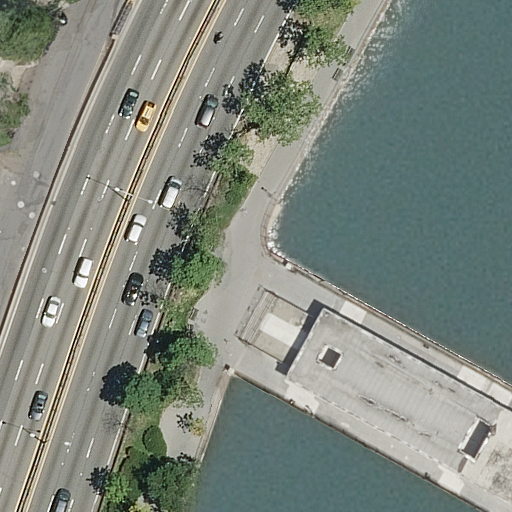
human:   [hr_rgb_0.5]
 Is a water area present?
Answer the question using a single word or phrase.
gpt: yes

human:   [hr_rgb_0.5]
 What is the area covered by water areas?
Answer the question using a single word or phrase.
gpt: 3387m2

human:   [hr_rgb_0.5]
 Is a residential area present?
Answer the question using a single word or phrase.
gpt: yes

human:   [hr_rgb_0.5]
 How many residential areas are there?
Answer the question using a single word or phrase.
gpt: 1

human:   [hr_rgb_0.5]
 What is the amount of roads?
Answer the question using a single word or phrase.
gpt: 6

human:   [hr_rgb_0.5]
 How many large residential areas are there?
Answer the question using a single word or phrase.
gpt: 1

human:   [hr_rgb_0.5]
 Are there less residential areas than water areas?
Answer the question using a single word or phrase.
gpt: no

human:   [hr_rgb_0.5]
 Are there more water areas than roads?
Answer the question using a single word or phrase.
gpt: no

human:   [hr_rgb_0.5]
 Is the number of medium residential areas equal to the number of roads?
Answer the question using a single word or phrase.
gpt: no

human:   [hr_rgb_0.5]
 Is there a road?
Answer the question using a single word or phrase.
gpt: yes

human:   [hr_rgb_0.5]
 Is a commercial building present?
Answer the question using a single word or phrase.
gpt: no

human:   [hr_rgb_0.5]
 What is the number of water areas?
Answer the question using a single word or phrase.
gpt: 1

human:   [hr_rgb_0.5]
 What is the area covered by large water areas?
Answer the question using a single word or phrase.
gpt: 3387m2

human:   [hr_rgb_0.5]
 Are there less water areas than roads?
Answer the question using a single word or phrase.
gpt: yes

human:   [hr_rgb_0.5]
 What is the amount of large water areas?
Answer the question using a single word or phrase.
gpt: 1

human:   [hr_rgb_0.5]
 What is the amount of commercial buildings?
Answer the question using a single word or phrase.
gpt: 0

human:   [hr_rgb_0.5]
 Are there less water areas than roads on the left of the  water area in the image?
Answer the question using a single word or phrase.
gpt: yes

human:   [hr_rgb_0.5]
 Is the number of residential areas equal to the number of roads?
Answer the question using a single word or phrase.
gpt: no

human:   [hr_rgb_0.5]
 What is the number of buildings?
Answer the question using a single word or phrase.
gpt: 0

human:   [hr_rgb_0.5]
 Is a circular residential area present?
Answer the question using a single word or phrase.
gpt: no

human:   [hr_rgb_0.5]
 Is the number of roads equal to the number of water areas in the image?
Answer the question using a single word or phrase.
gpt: no

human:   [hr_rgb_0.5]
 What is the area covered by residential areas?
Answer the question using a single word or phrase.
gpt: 6316m2

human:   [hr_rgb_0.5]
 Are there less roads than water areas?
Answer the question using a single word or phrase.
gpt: no

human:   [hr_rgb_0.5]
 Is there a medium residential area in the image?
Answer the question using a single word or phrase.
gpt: no

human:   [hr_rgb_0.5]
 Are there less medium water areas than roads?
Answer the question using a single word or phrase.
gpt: yes

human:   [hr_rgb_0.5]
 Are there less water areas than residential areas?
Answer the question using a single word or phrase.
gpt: no

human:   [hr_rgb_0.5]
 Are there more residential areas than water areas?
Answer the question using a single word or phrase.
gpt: no

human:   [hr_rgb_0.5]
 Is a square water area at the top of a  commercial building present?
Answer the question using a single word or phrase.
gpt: no

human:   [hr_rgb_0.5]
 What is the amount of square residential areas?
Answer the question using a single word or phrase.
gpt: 0

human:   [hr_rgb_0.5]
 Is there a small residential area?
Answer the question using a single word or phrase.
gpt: no

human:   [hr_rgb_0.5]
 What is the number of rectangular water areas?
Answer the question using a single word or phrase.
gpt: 0

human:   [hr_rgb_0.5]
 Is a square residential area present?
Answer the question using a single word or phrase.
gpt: no

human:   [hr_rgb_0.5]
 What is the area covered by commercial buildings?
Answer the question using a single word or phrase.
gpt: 0m2

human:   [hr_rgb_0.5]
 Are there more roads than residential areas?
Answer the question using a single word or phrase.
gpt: yes

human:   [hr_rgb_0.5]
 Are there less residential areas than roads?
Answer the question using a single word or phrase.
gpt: yes

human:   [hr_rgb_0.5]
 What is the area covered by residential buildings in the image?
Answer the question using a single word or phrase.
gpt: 0m2

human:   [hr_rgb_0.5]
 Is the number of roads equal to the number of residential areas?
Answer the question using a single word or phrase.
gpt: no

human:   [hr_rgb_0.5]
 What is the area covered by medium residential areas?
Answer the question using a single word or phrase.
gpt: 0m2

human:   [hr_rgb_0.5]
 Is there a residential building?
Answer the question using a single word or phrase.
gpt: no

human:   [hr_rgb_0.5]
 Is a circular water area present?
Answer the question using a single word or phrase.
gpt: no

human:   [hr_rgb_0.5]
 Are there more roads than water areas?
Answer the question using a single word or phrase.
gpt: yes

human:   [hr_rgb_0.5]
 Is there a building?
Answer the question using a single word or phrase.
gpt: no

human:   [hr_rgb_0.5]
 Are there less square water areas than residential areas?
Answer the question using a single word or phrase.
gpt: yes

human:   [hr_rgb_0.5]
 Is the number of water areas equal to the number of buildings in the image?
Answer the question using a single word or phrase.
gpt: no

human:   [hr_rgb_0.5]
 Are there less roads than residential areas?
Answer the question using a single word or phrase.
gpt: no

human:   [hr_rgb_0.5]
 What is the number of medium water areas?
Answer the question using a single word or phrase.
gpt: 0

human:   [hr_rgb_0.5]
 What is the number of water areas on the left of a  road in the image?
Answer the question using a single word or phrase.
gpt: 0

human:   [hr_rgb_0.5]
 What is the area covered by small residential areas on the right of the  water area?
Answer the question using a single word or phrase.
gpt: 0m2

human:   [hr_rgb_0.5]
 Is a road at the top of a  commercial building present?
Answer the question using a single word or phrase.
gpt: no

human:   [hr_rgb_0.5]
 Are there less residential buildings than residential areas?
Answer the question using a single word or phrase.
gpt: yes

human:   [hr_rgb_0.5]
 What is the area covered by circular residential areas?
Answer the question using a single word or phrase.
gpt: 0m2

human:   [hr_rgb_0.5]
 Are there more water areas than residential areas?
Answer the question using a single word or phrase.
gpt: no

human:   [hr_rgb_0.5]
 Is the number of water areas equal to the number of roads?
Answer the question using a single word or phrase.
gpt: no

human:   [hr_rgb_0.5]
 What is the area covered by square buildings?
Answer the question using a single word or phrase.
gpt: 0m2

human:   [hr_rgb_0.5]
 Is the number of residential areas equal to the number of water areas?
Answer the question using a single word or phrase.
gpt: yes

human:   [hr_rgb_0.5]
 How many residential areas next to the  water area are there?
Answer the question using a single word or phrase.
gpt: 1

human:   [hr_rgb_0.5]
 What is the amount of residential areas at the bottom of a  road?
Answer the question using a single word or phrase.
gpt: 0

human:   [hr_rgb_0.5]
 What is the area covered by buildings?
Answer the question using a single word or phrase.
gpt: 0m2

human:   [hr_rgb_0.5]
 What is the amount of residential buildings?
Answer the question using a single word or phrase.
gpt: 0

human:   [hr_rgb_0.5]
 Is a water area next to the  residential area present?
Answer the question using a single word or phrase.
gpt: yes

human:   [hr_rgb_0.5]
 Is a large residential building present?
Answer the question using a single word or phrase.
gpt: no

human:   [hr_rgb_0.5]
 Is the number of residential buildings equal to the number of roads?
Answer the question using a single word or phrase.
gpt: no

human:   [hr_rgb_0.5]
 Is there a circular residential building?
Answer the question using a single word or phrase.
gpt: no

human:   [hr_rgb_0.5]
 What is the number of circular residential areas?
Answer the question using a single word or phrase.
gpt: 0